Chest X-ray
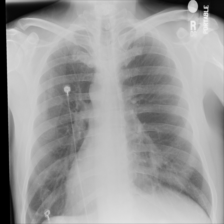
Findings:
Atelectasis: negative
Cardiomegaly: negative
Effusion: negative
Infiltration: negative
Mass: positive
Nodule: negative
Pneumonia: negative
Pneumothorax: negative
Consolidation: negative
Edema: negative
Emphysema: negative
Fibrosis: negative
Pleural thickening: negative
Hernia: negative